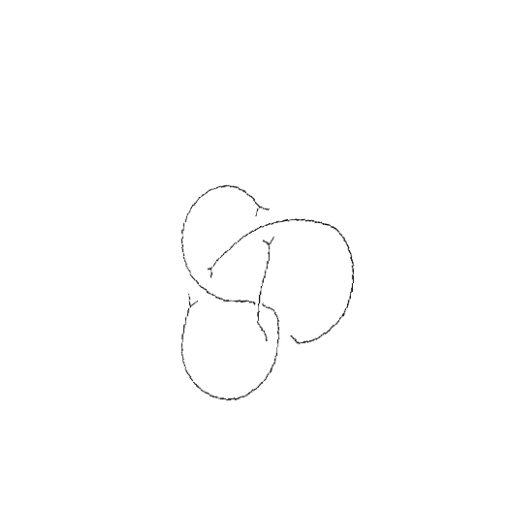
Crossing number: 4